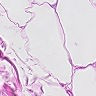
Metastatic tissue present: no